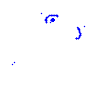
Particle: proton